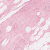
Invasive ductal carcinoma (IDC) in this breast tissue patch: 0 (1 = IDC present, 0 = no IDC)